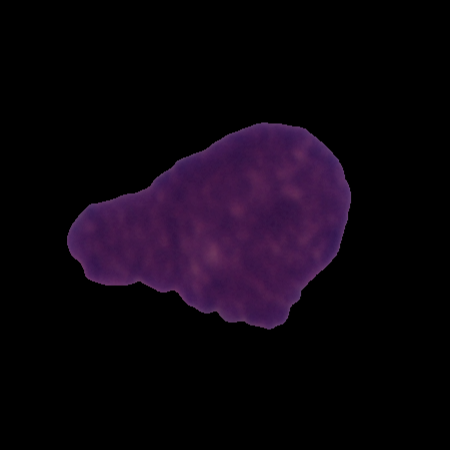
Label: cancer